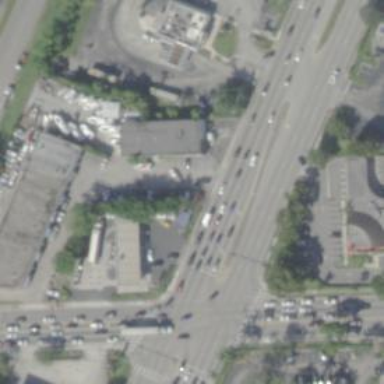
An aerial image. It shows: Convenience shop.